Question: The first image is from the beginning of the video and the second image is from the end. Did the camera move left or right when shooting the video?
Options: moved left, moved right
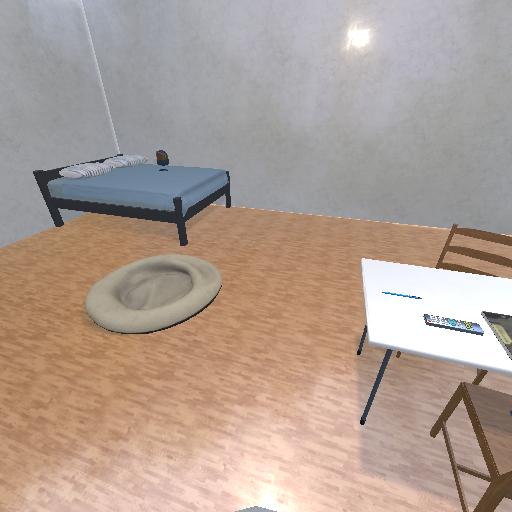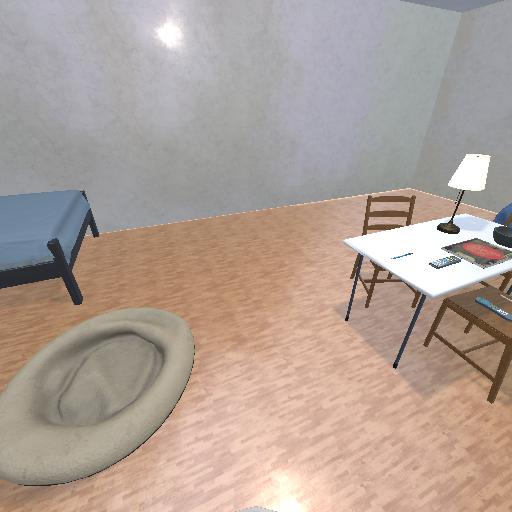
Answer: moved left